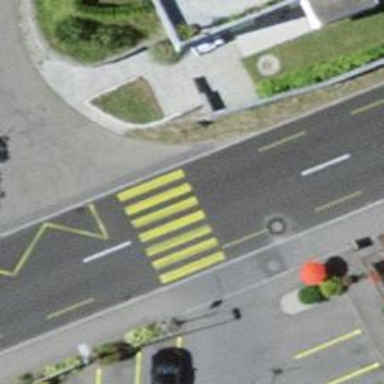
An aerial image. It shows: Kerb serving as barrier.